Question: Whenever we get a new release of code from our vendor, we need to perform basic tests to ensure that they did not break functionality we need.
I want to build an automated test for the vendor's infrastructure authentication code. What it boils down to is automatically submitting this Windows7 <URL> authentication form:

My questions:
- <URL>-
---
Nobody explicitly mentioned this resource, but I wound up automating the form with <URL>
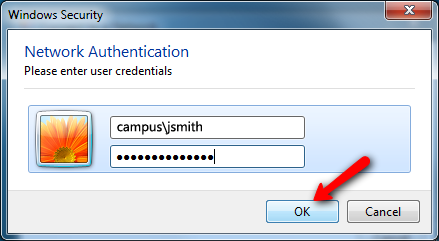
Answer: Project Sikuli helped me a lot in automating Windows GUI tasks like yours. It is easy to do and pretty stable in recognition of what is happening on the screen. <URL>